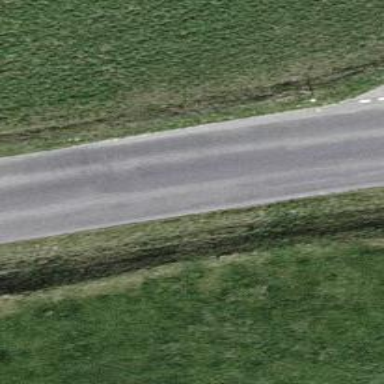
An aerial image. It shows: Tertiary road with asphalt surface.